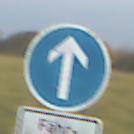
Verkehrszeichen: VorgeschriebeneFahrtrichtungGeradeaus
Zusatzzeichen unten: SonstigeFahrzeugePersonengruppenFrei4
Umgebung: Outdoor, Nature
Tageszeit: SunriseSunset
Wetter: PartlyCloudy
Licht: Natural
Jahreszeit: NotSpecified
Kontrast: MediumContrast